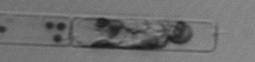
Label: Guinardia_delicatula_TAG_internal_parasite